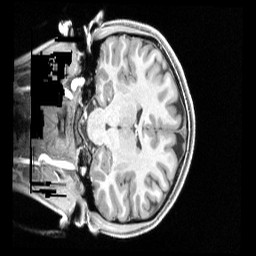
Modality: T1w
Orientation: coronal
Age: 19
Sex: female
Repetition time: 2.4 s
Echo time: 0.00222 s